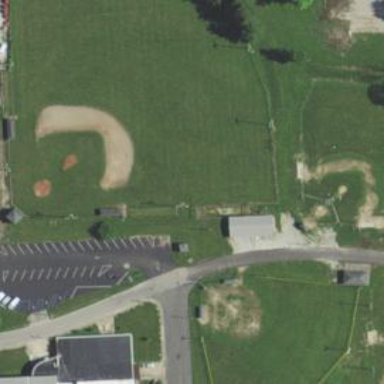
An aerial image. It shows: Baseball pitch for leisure land.